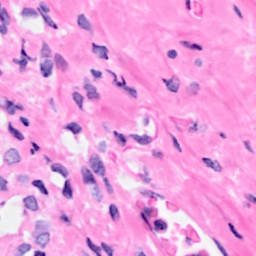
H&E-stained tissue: Breast